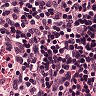
Metastatic tissue present: no